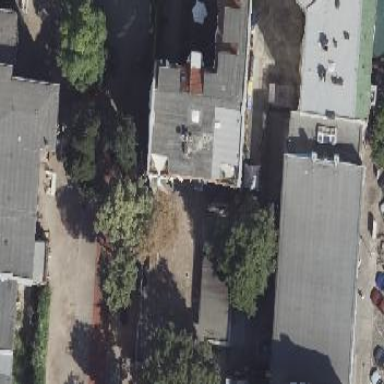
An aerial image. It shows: Group of garages.